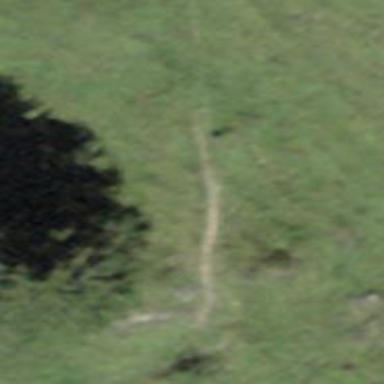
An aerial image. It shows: Dirt path.